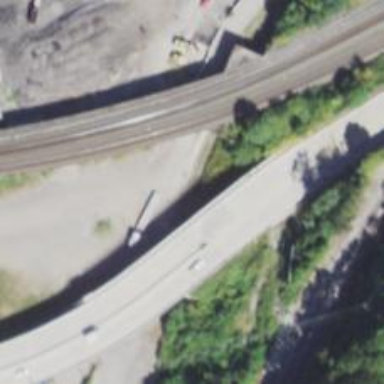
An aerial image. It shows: Railway spur service.